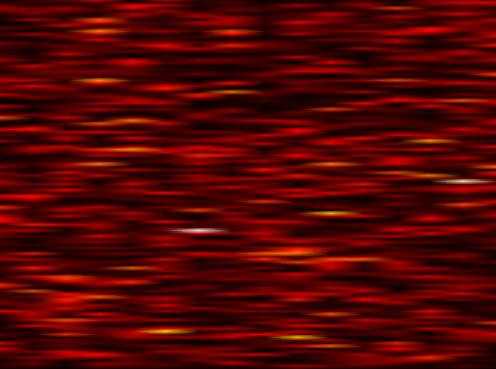
Label: WOLA